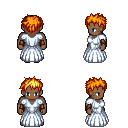
a pixel art fantasy rpg character, male body template, human, dark skin, underdress, metal pants, light blonde bedhead hairstyle, cloth bracers, brown slippers, four views (front, back, left, right), 2x2 character sprite sheet, small pixel art, hard edges, no anti-aliasing